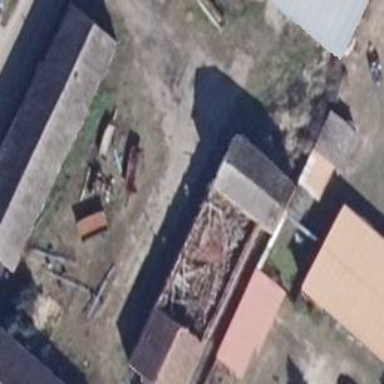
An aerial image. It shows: Ruins of building.